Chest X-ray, AP view. Patient: 60 years old, sex F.
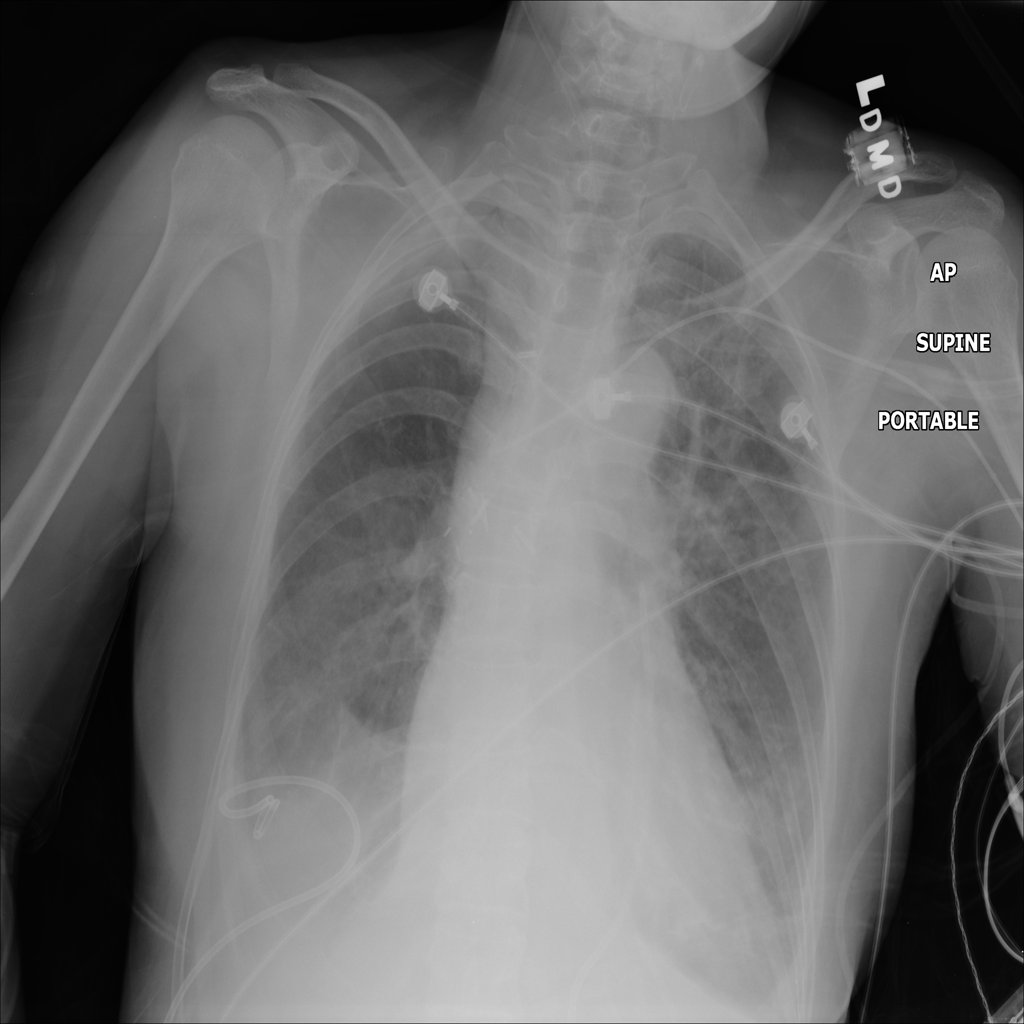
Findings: Effusion